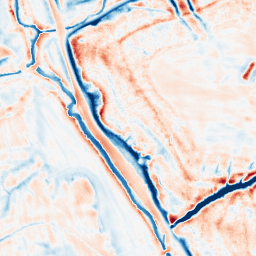
Category: edge_preserving
Decomposition family: bilateral
Decomposition parameters: d: 21
sigma_color: 100
sigma_space: 150
Upsampling method: sinc_blackman
Upsampling parameters: scale: 2
kernel_size: 8
Upsampling scale: 2